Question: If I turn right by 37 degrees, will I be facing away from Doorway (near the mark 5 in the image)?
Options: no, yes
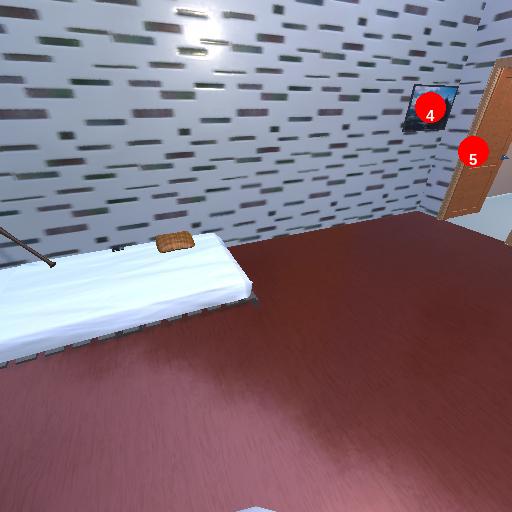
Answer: no